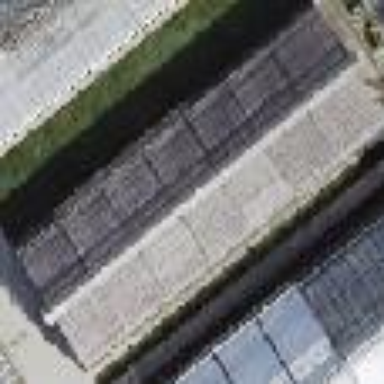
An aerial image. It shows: Greenhouse.